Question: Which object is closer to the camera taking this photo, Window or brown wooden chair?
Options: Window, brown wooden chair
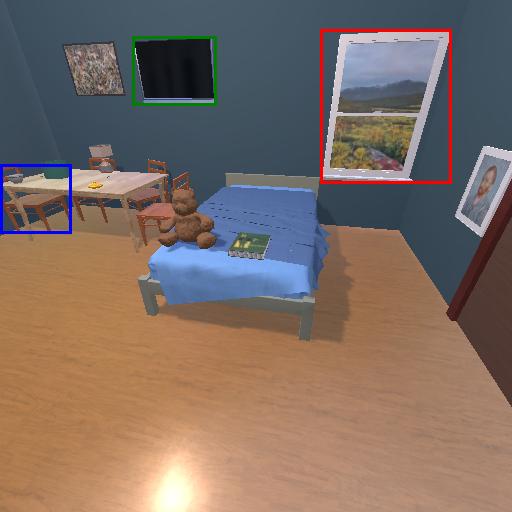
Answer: Window